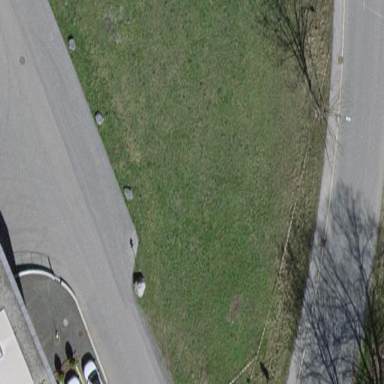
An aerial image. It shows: Parking area with asphalt surface.